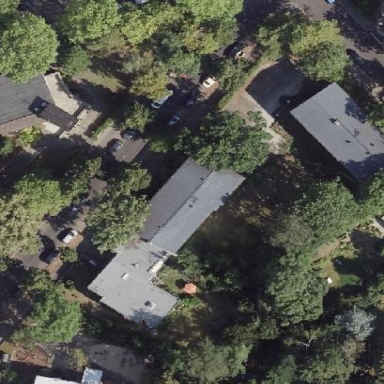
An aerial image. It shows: Residential building with skillion roof.